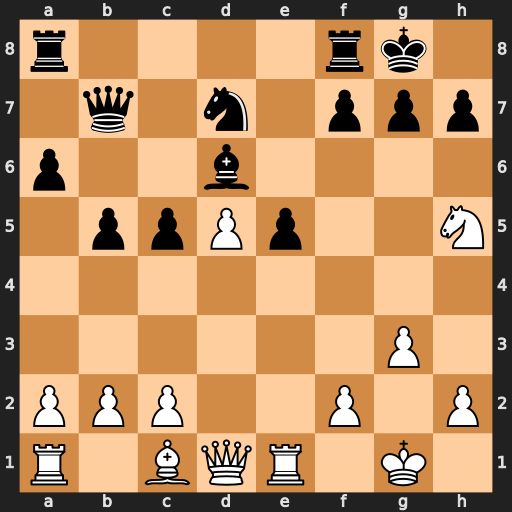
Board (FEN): r4rk1/1q1n1ppp/p2b4/1ppPp2N/8/6P1/PPP2P1P/R1BQR1K1
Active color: w
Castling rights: -
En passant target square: -
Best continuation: Qg4 g6 Qxd7 Qxd7 Nf6+ Kg7 Nxd7